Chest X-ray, PA view. Patient: 53 years old, sex M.
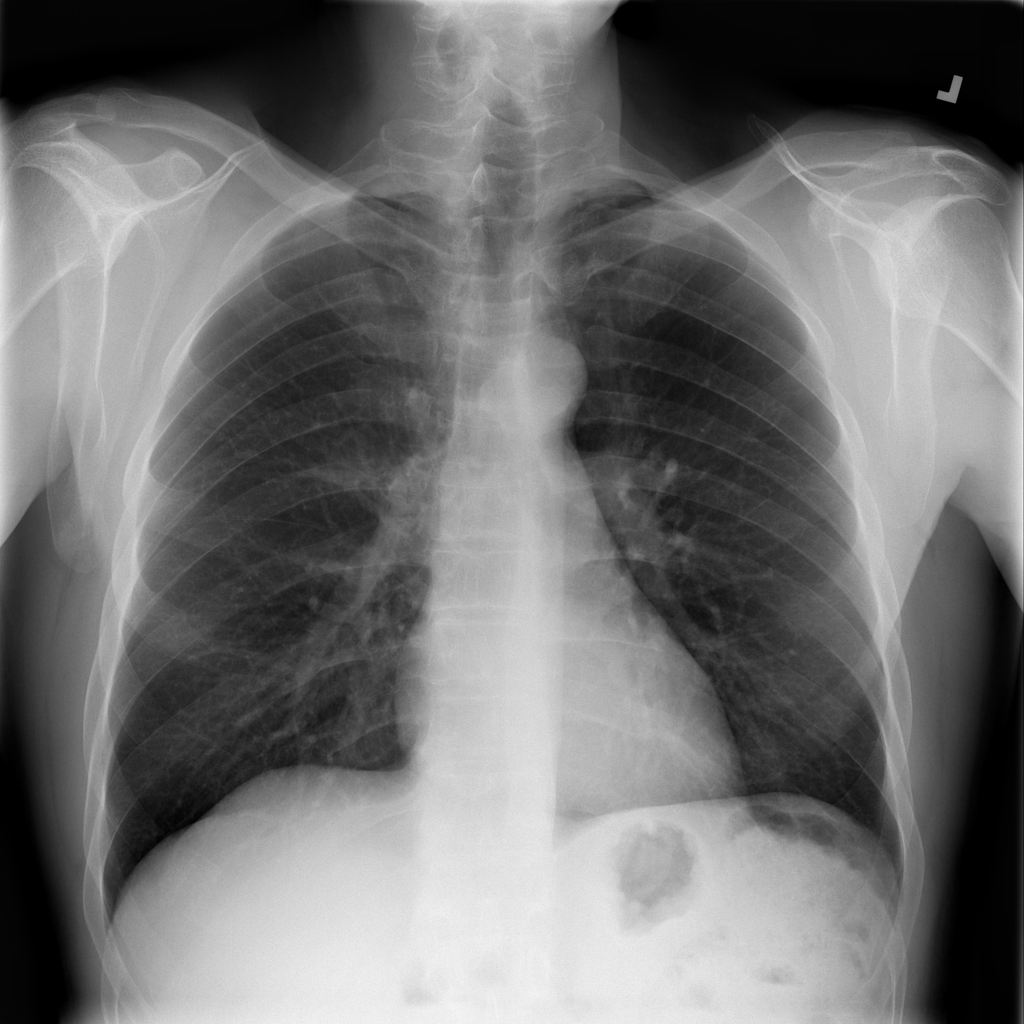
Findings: No Finding